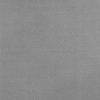
Atmospheric dust classification: dusty